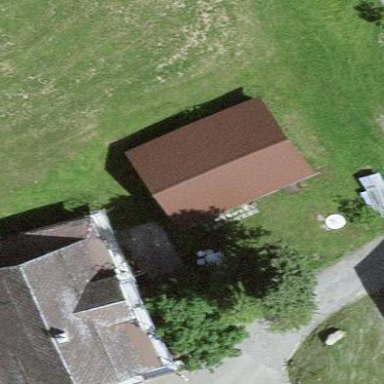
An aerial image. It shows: Shed building with gabled roof shape.